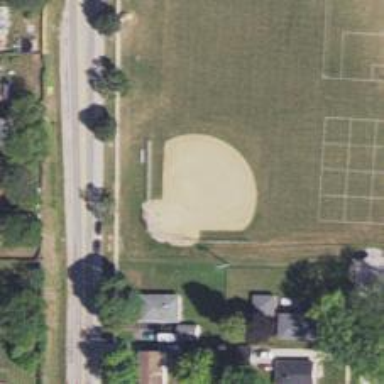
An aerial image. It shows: Baseball pitch for leisure land.